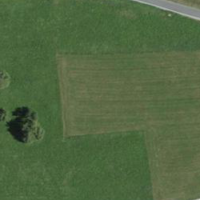
EUNIS habitat code: 24
Species observed at this site:
Cornus sanguinea